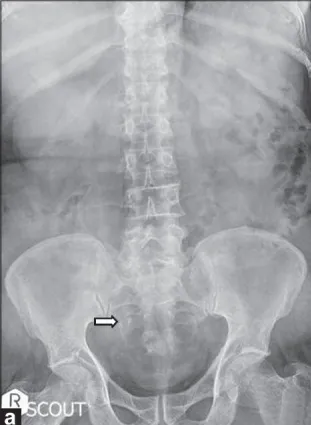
(a and b) Stone in the right mid ureter with a proximal hydroureteronephrosis.
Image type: radiology (x_ray)